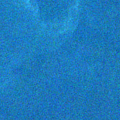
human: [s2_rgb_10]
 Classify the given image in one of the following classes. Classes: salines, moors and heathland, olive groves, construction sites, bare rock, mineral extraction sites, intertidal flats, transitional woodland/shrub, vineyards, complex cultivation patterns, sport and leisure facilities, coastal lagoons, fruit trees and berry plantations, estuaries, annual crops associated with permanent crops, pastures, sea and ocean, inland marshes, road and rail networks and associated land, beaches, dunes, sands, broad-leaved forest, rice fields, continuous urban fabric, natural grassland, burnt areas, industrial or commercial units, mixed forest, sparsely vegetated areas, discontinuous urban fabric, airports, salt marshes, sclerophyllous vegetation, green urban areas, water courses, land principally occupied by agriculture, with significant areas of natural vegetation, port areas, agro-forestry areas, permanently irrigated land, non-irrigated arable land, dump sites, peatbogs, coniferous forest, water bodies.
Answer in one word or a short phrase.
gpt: sea and ocean